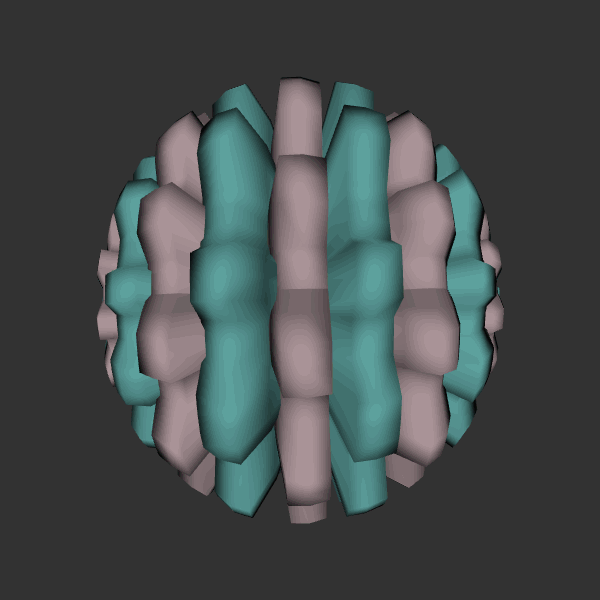
Background: dark